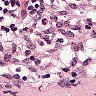
Metastatic tissue present: no